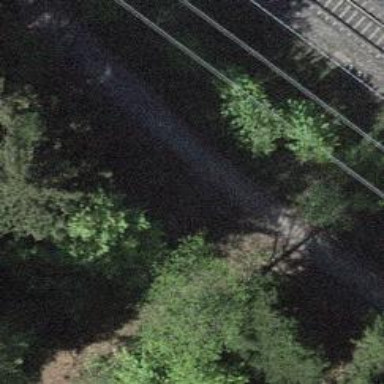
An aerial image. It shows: Unpaved track with grade2 track type.